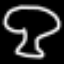
Label: mushroom